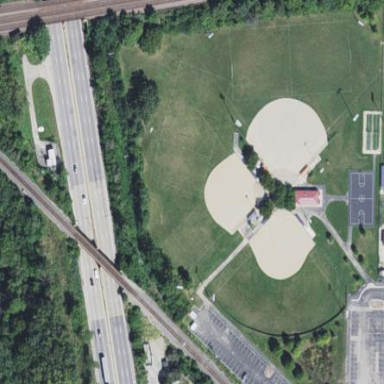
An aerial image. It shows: Baseball pitch for leisure and sports activities.